Interaction volume radius: 5 \u00c5
Interaction volume height: 10 \u00c5
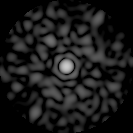
Disorder parameter: 0.8366